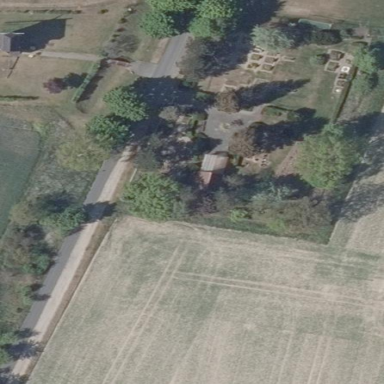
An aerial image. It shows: Cemetery.